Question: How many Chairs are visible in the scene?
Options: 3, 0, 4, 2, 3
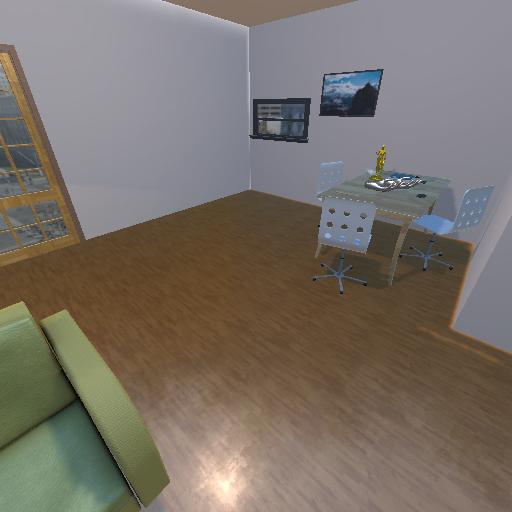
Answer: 3